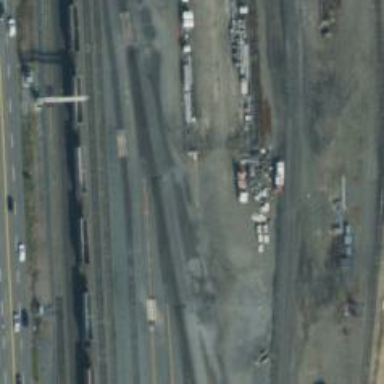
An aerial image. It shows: Railway yard used for servicing trains.